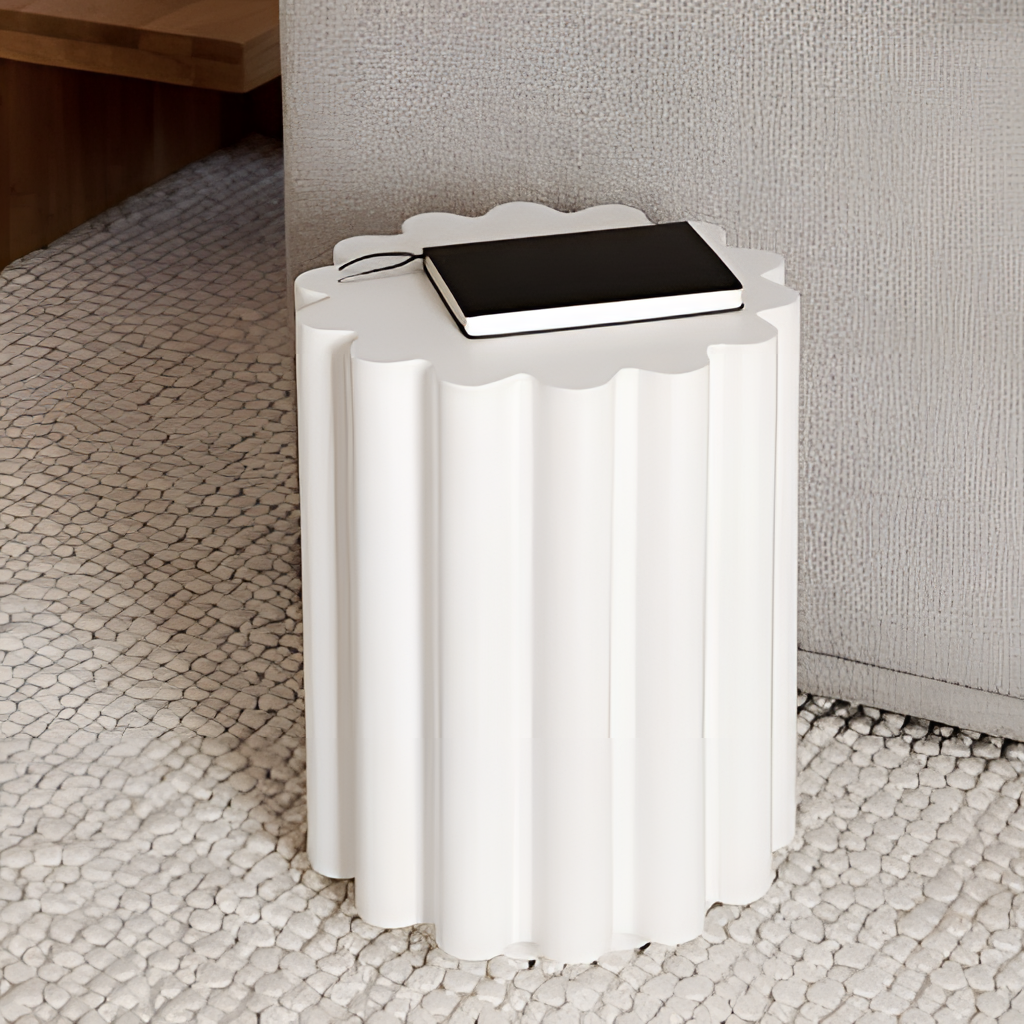
living room, plastic side table, modern, fabric wallpaper, with solid pattern, beige mosaic tile flooring, with irregular pattern